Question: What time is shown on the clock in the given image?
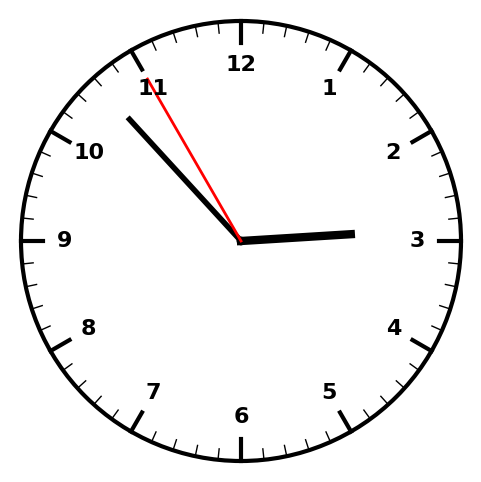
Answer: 02:52:55